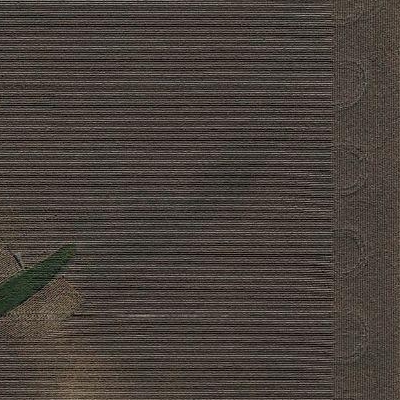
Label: bField